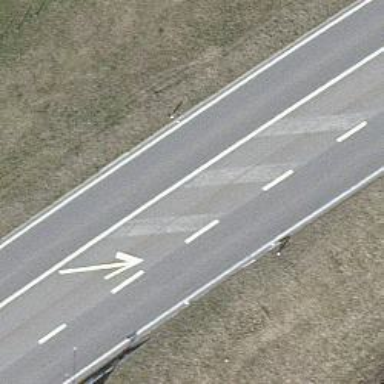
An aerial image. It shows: Primary highway.